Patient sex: F
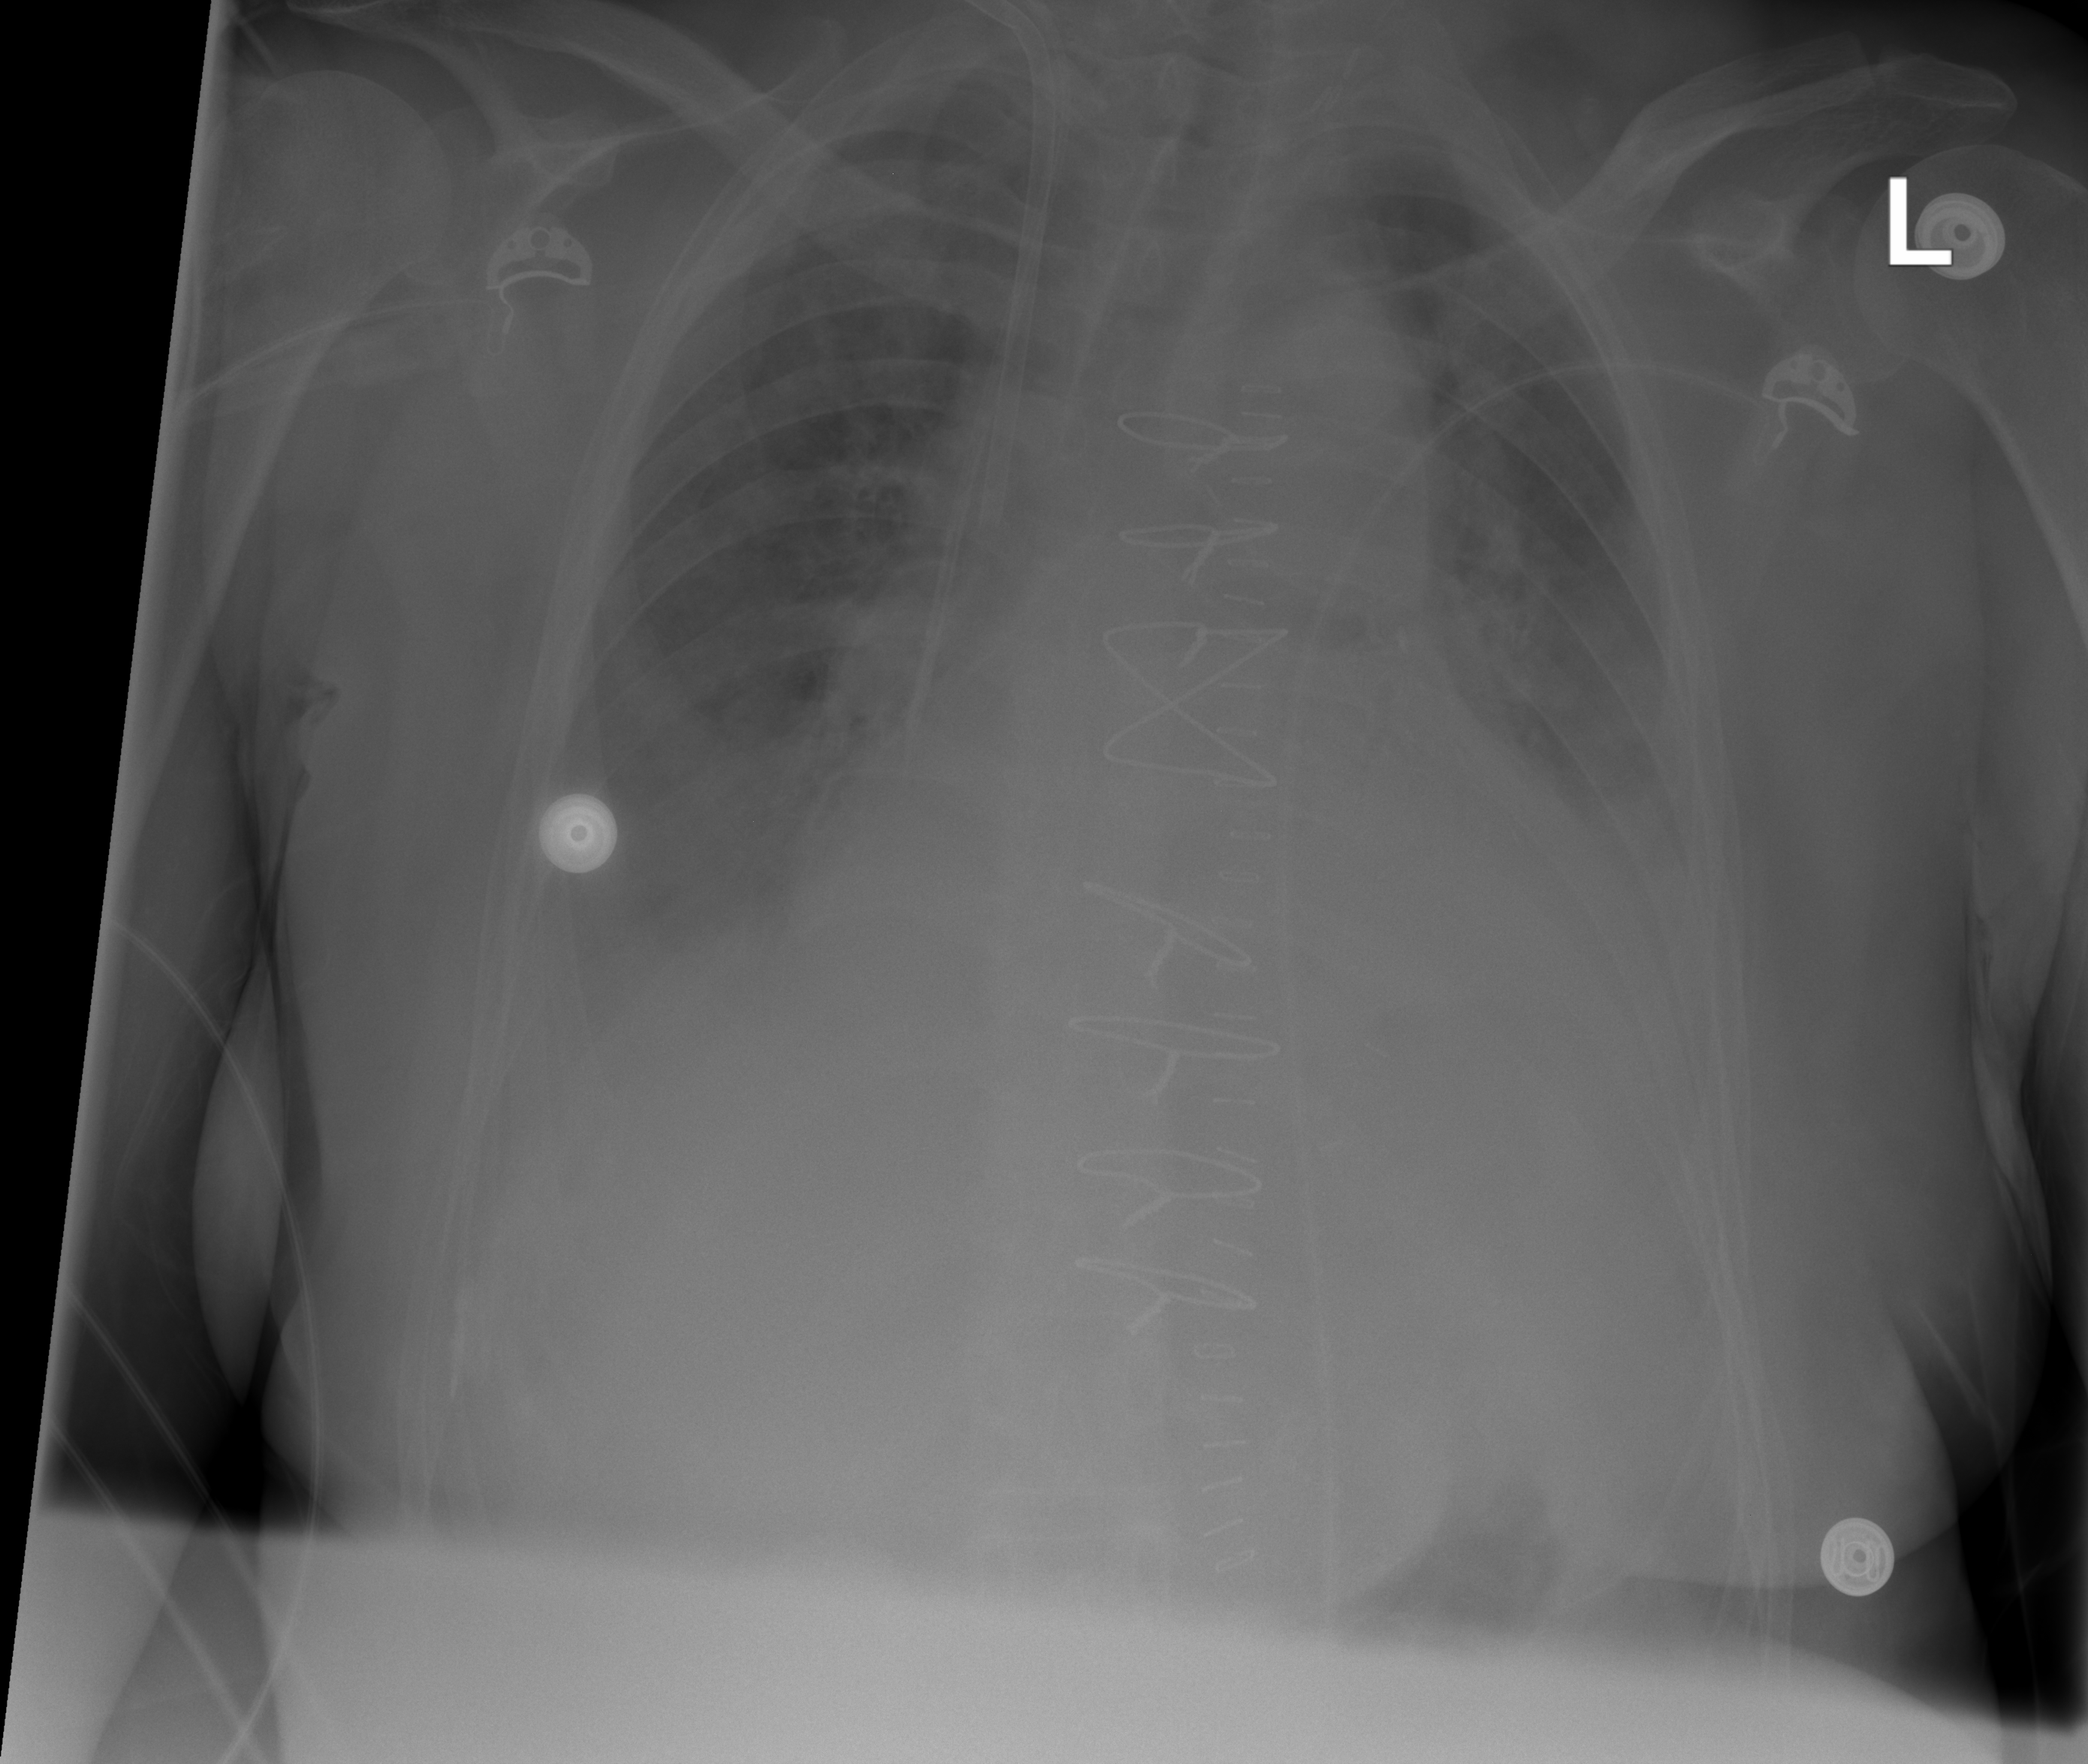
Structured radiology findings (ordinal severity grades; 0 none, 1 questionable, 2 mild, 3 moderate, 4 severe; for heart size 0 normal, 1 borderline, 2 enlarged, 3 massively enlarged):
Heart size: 2
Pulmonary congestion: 0
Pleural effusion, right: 2
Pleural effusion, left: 2
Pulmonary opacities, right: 0
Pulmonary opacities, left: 0
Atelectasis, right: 2
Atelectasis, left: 2